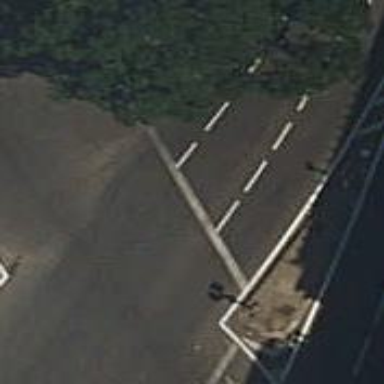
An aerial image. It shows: Road with traffic signals.